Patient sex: F
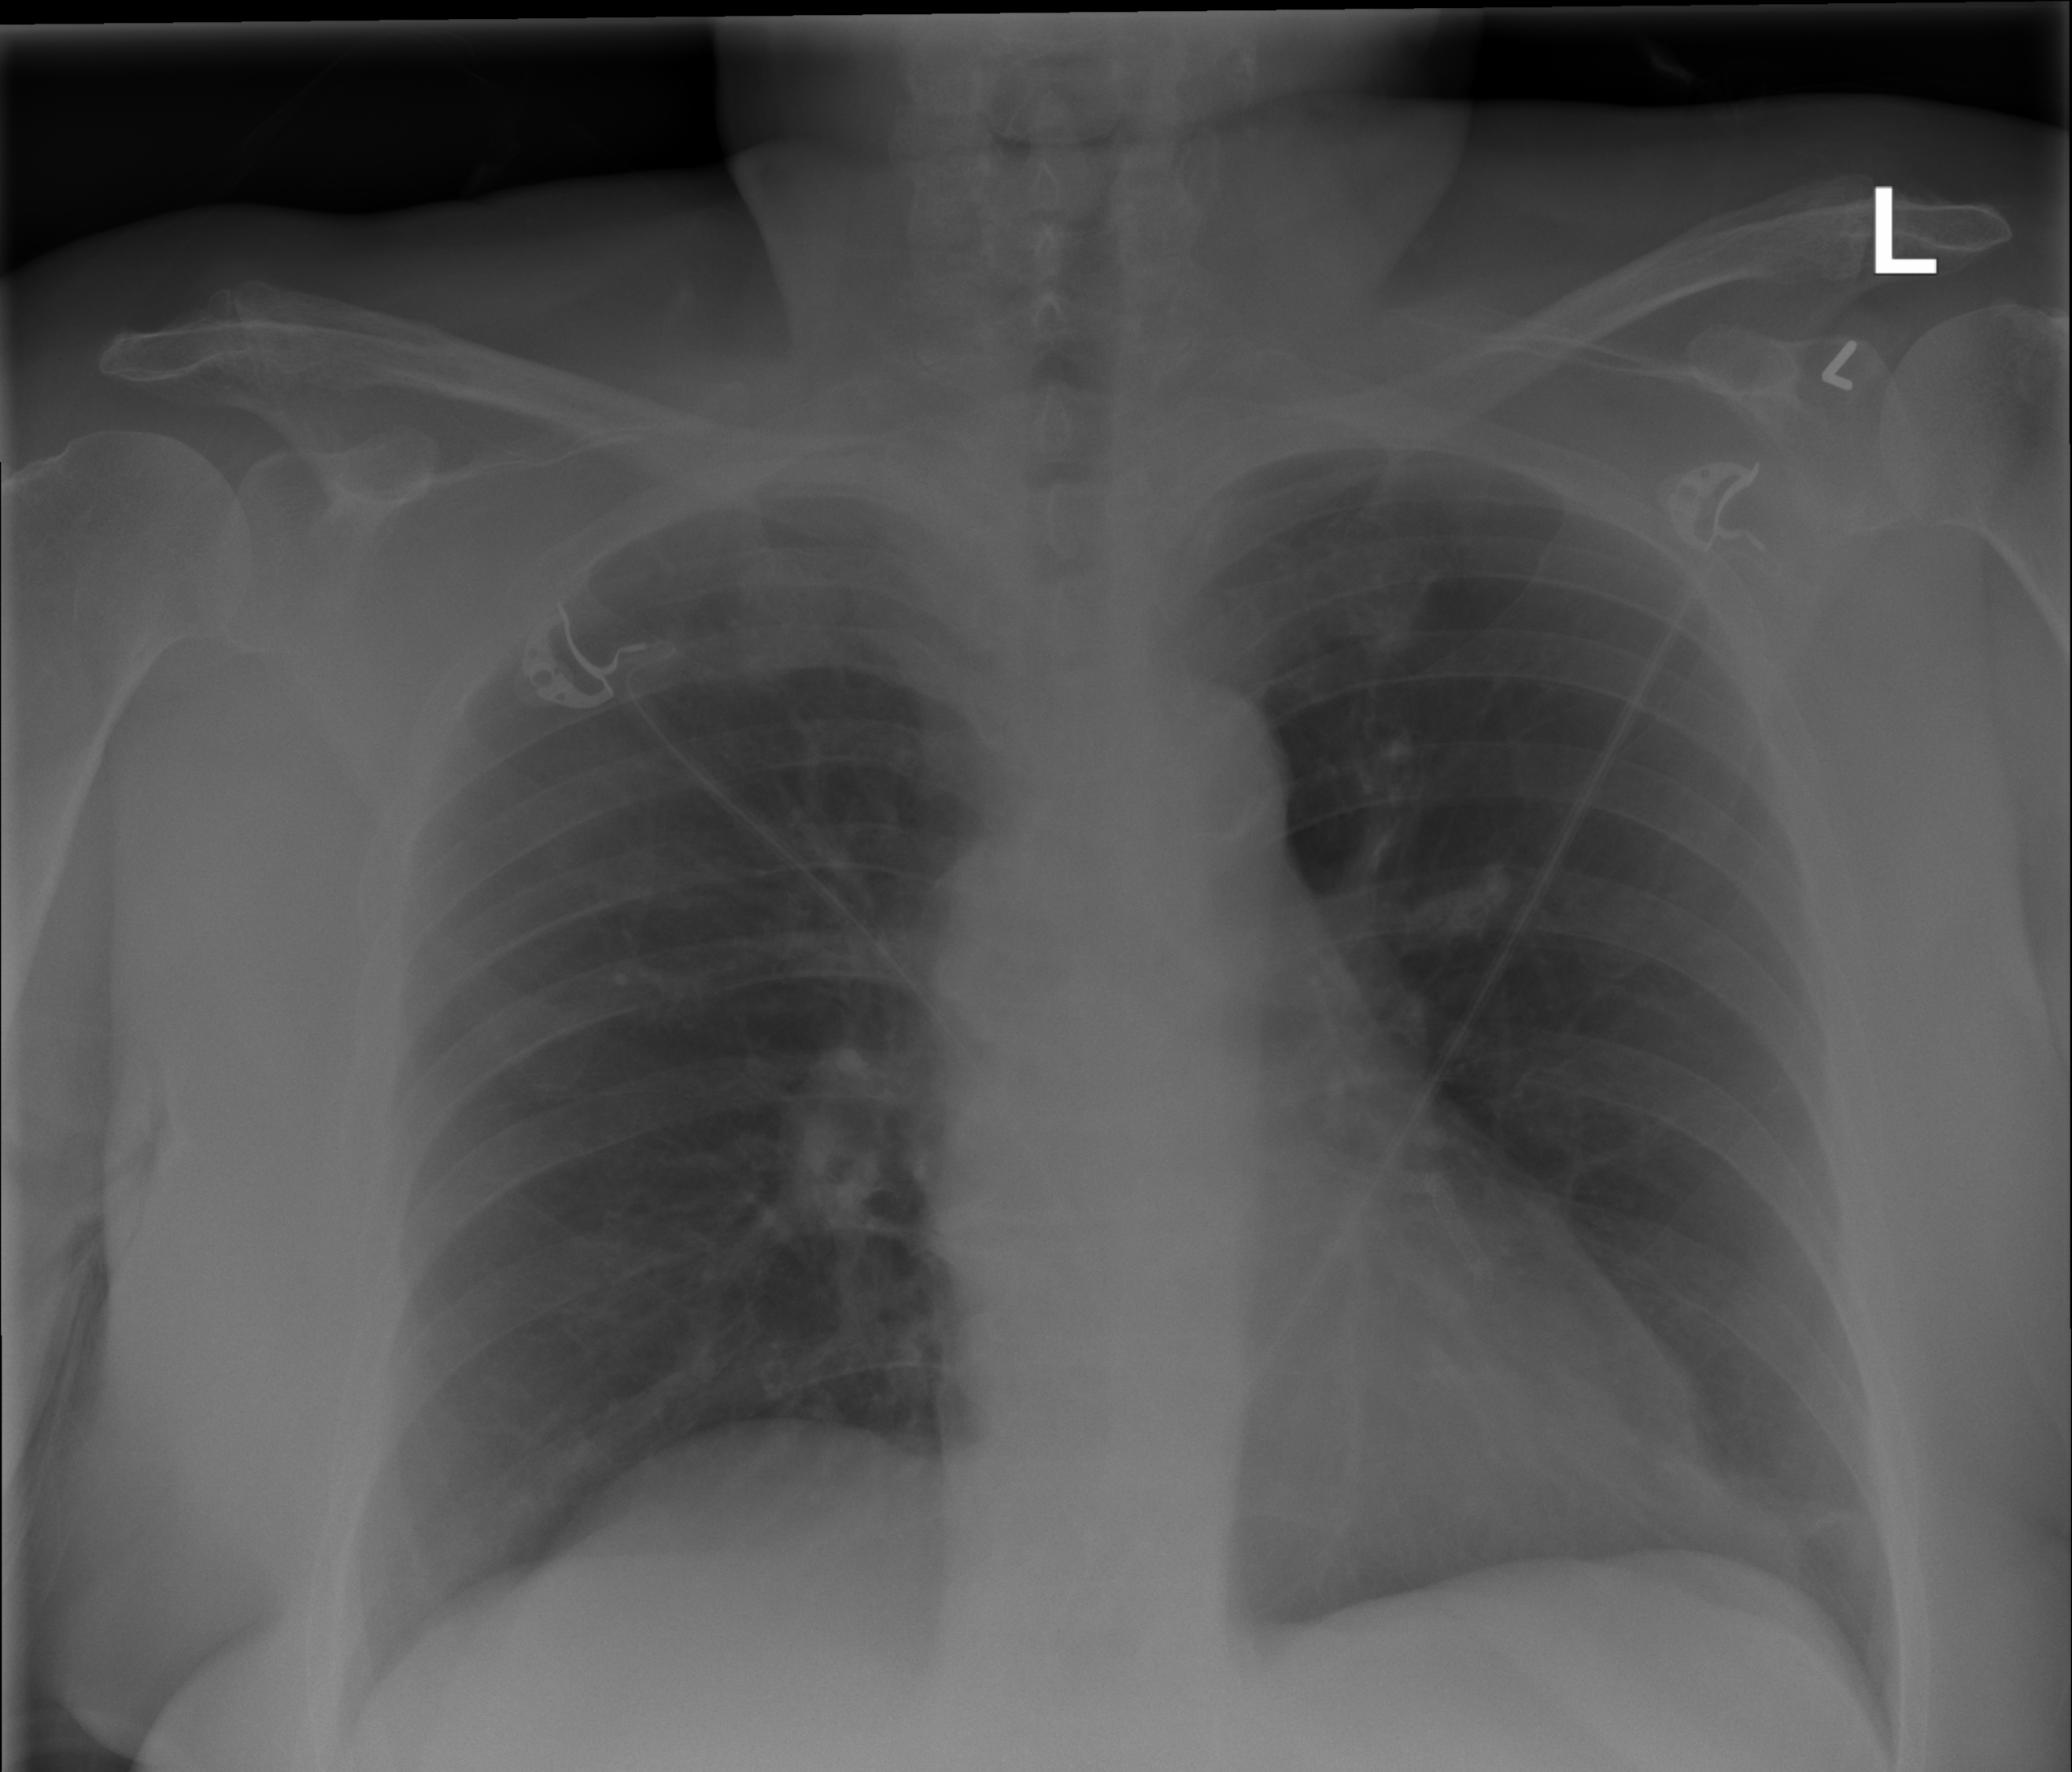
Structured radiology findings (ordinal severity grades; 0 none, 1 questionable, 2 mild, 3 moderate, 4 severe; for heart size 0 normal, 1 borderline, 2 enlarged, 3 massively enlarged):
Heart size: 0
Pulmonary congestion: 0
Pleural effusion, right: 0
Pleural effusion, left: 0
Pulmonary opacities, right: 0
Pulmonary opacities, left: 0
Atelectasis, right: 0
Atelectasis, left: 2